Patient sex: M
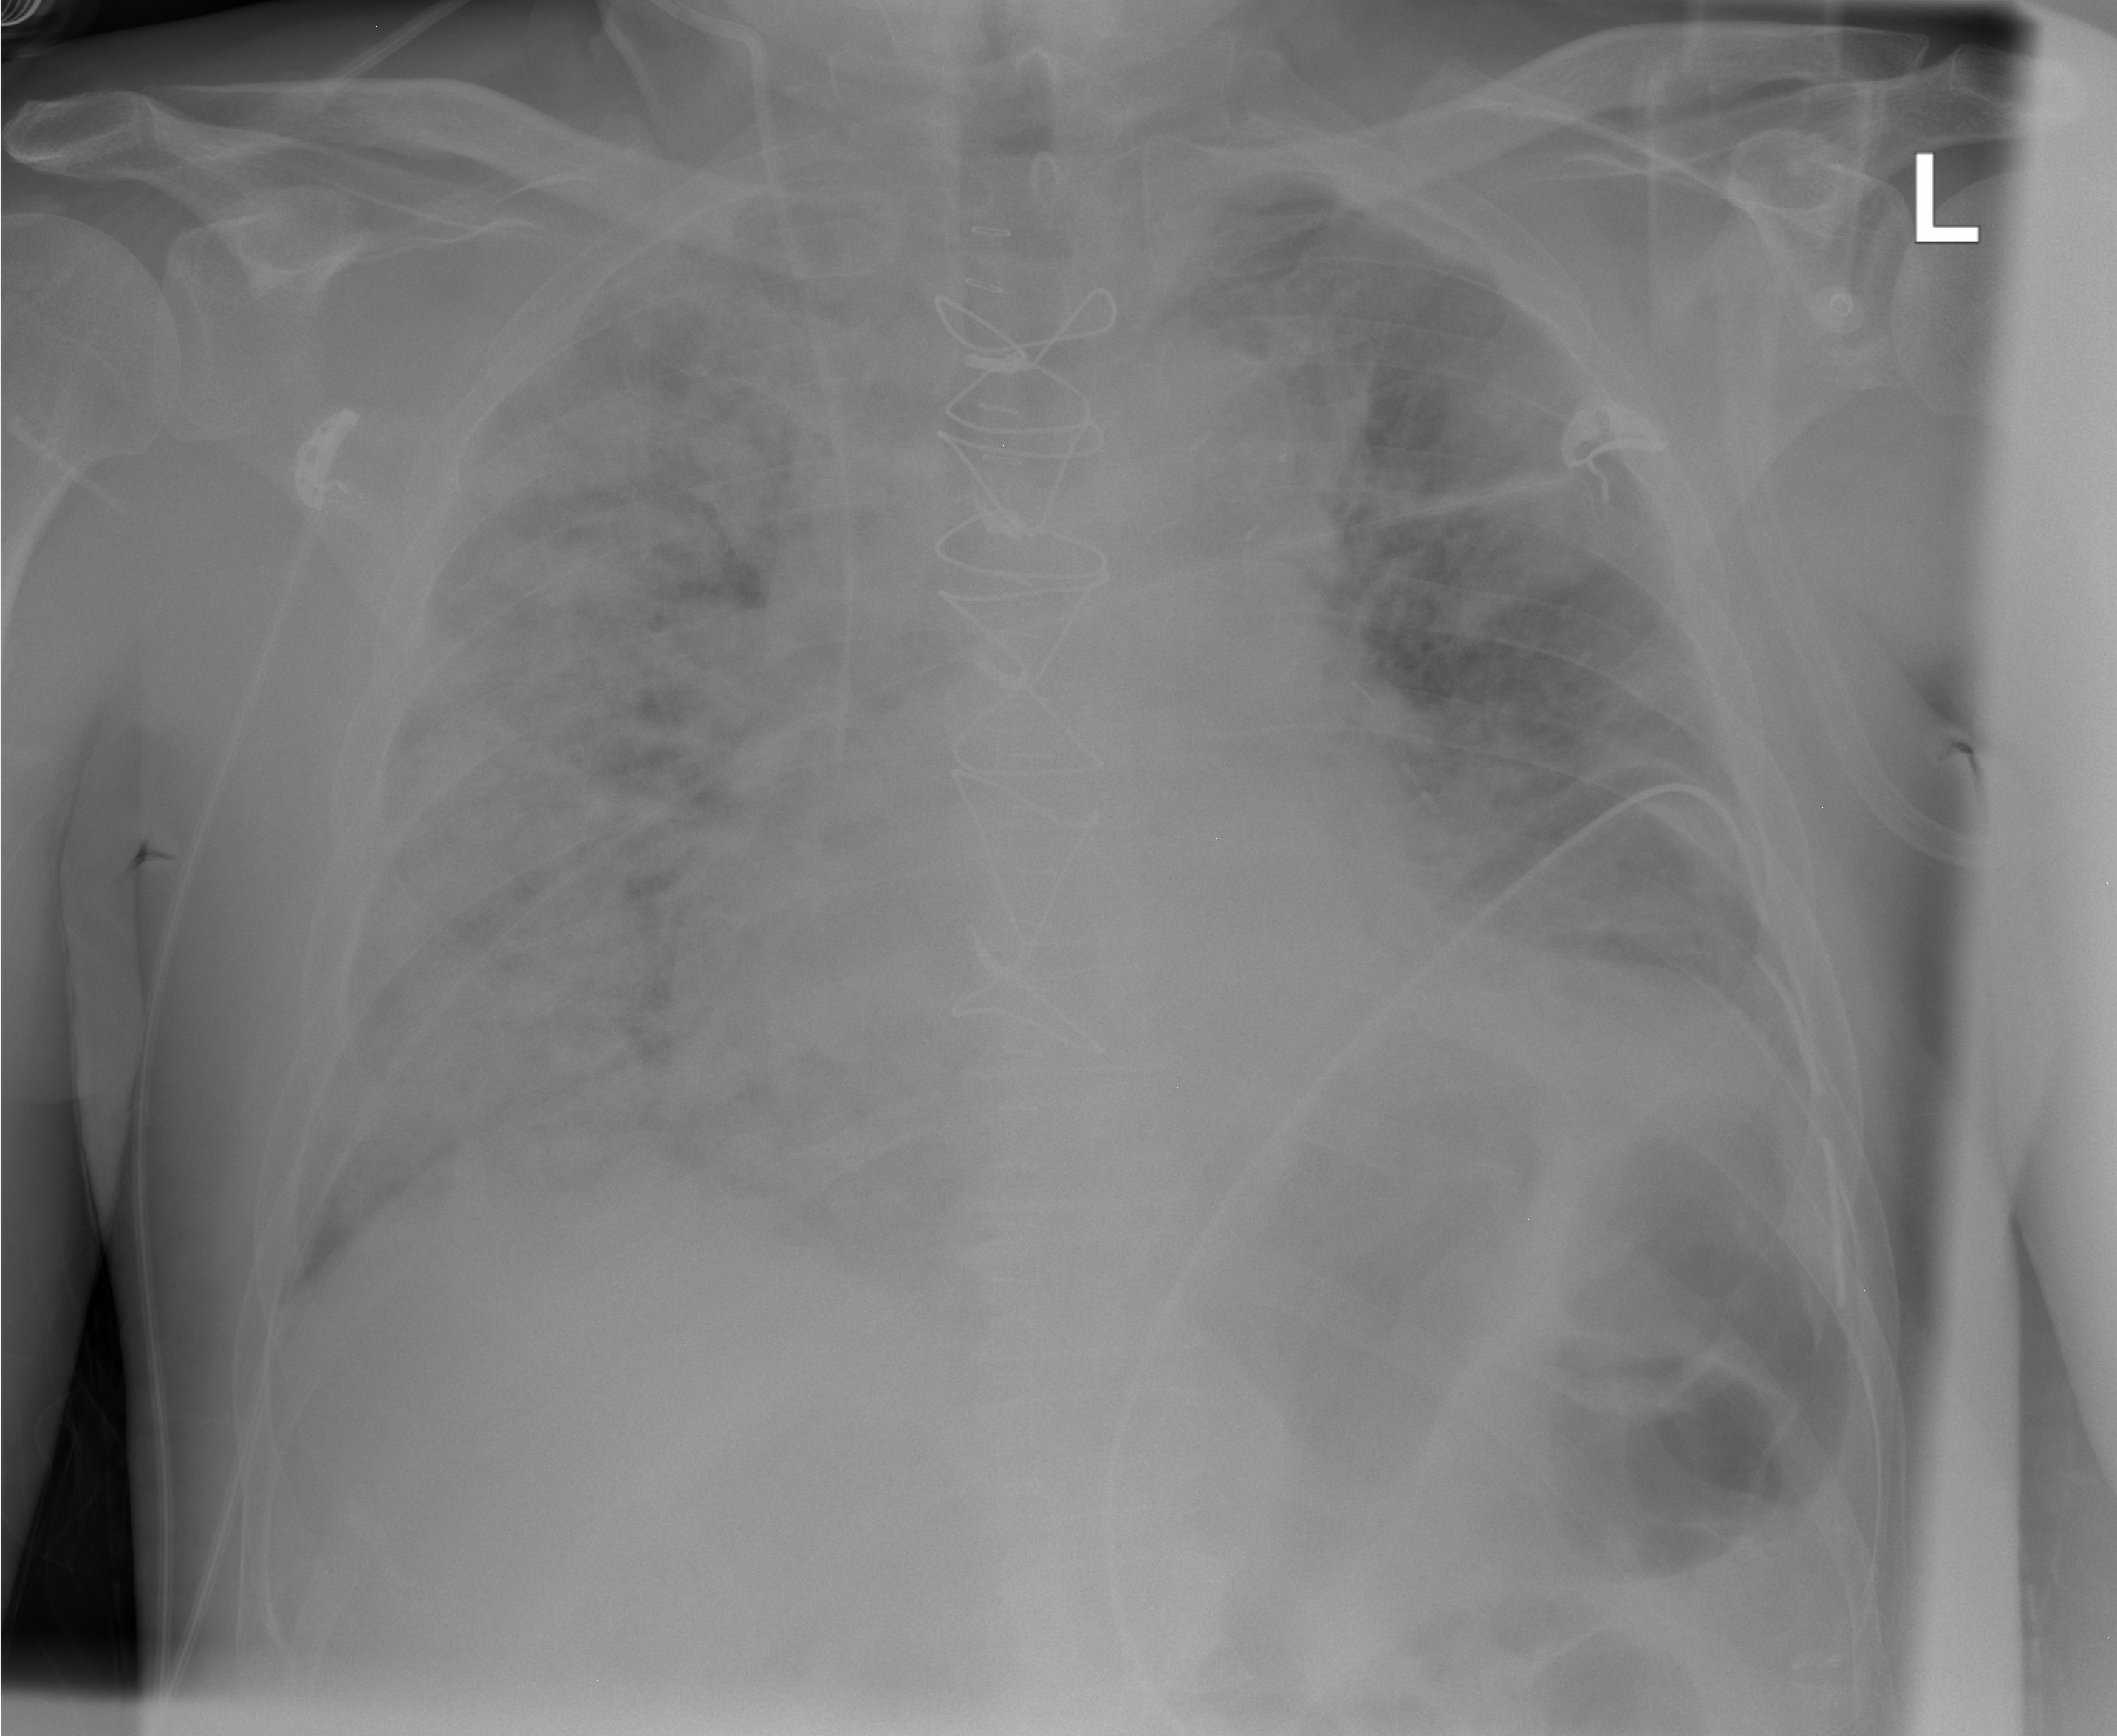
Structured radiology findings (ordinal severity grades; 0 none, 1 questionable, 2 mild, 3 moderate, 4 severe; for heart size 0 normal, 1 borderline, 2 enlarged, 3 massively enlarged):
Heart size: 2
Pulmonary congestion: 3
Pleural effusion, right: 0
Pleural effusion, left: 0
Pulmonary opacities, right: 4
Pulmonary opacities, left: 3
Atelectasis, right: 0
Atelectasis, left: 2